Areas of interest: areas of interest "Shopping Mall"
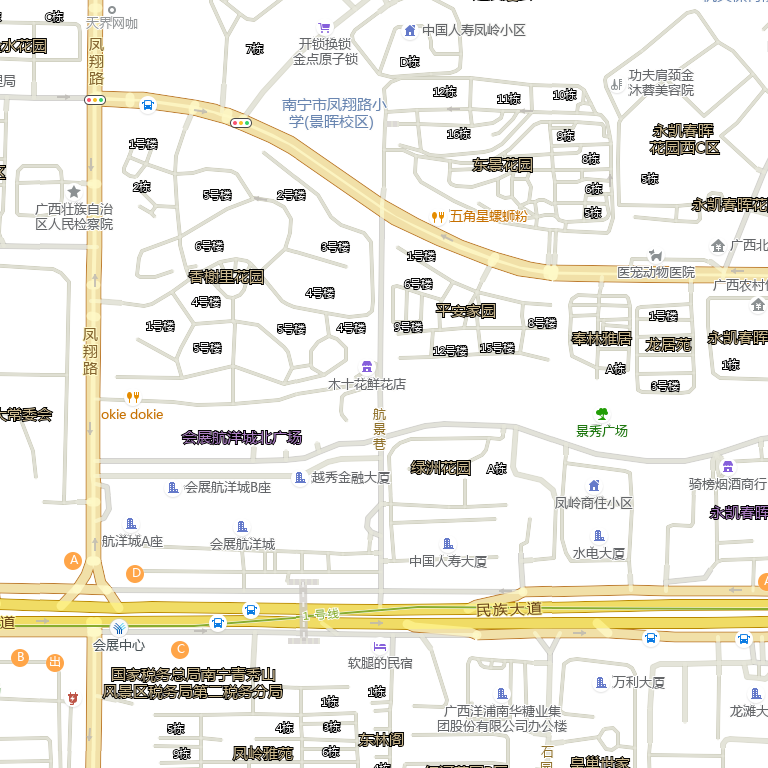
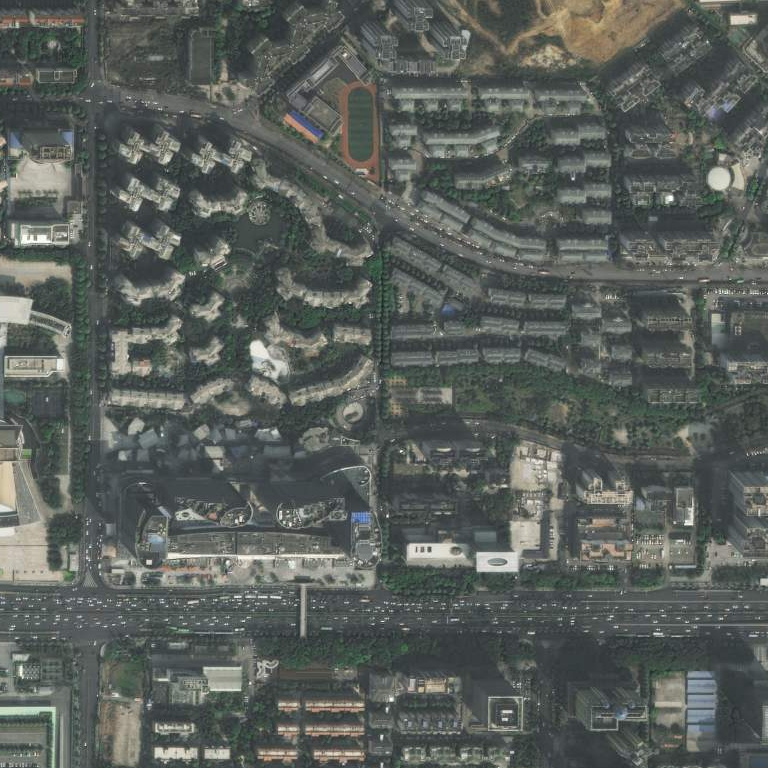